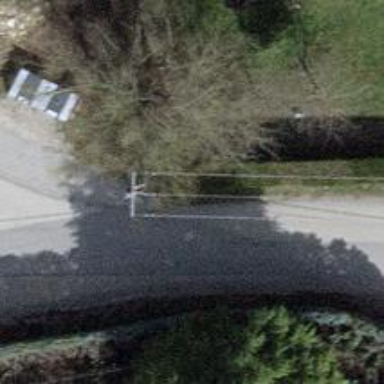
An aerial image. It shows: Concrete power pole.